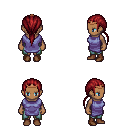
a pixel art fantasy rpg character, female body template, human, dark skin, chain tabard jacket, teal pants, brunette ponytail hairstyle, bronze tiara, brown shoes, four views (front, back, left, right), 2x2 character sprite sheet, small pixel art, hard edges, no anti-aliasing